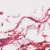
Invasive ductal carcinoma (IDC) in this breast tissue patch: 0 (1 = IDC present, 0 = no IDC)